Question: After experimenting with loading and unloading rule sets into C# via Nuget, my "Add or Remove Rule Sets" window has a bunch of rule sets from other solutions that I don't use anywhere, let alone in my current project:

Is there a way to remove items from this list?
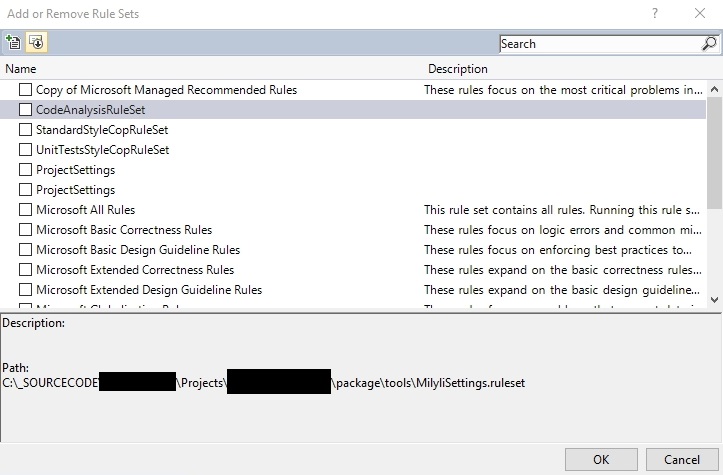
Answer: You should be able to remove the unwanted items by editing the following registry value: 'HKEY_CURRENT_USER\Software\Microsoft\VisualStudio
.0\CodeAnalysis\RuleSetMRUList'